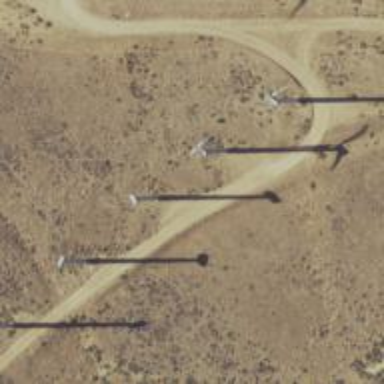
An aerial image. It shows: Wind turbine power generator.